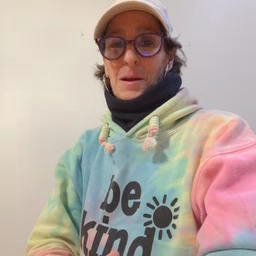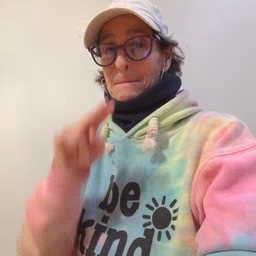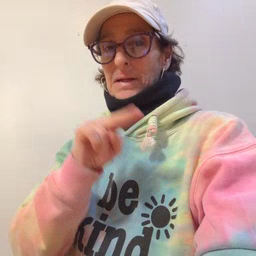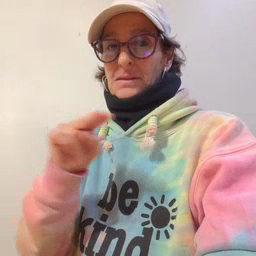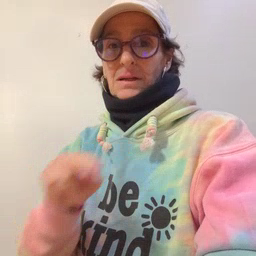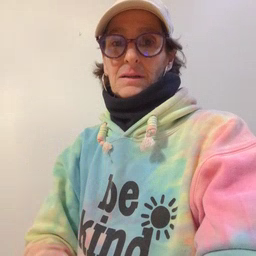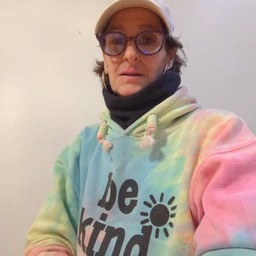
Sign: puzzle